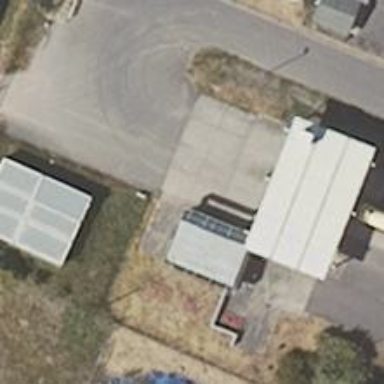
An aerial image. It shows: Driveway tunnel.